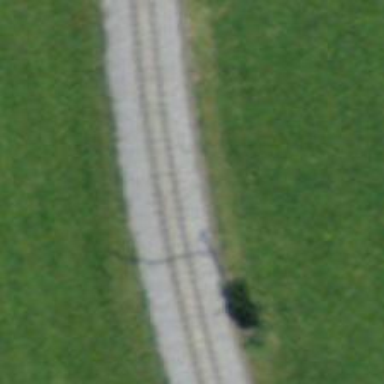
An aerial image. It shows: Narrow-gauge railway with single track. The railway is electrified with contact line.